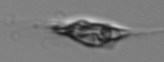
Label: Chrysochromulina_lanceolata